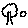
Label: tree